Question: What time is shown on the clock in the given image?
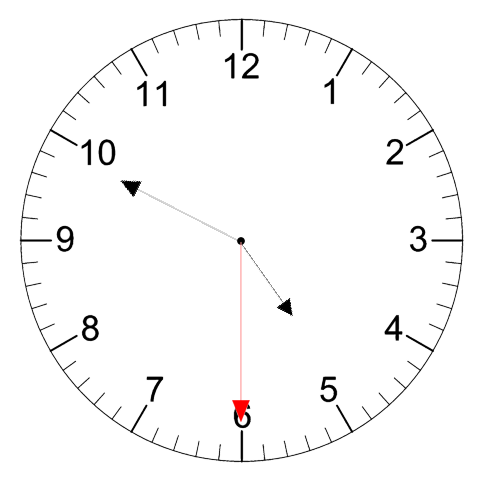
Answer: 04:49:30